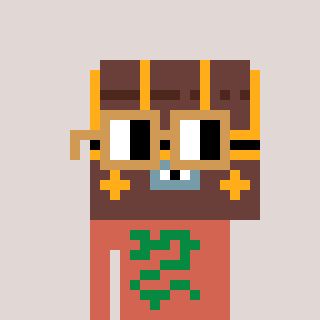
a pixel art character with square brown glasses, a treasure chest-shaped head and a peachy-colored body on a warm background